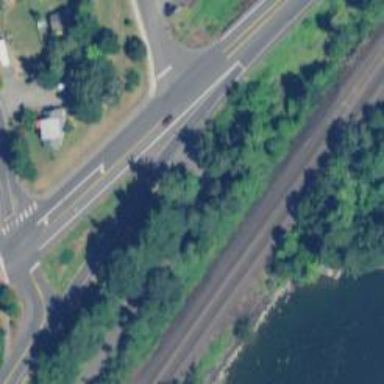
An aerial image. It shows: Asphalt road with primary link designation.